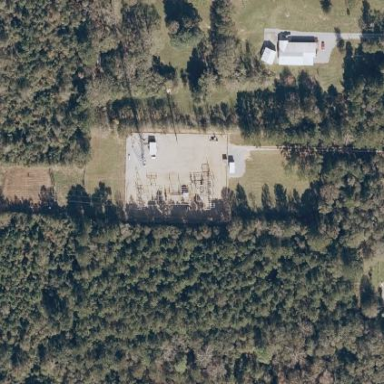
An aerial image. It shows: Distribution level power substation surrounded by fence.